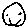
Label: smiley face